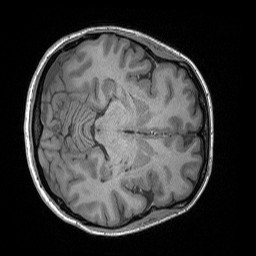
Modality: T1w
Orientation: axial
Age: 26
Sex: female
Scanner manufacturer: siemens
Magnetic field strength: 3 T
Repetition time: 1.56 s
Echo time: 0.00207 s